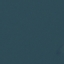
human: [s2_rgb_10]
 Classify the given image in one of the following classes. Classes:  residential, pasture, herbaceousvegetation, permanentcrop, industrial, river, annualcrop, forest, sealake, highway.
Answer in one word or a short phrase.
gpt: SeaLake